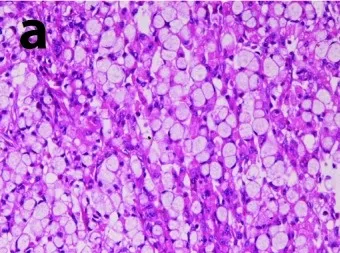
Histology of case 2. Tumor cells are composed of adenocarcinoma (signet ring cell carcinoma) element.
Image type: pathology (h&e)